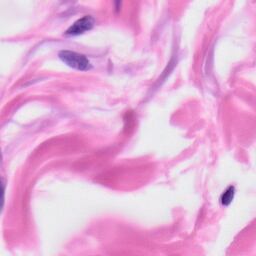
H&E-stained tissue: Skin